Brain MRI study timepoint: followup_recurrence
T1CE (contrast-enhanced T1) slice:
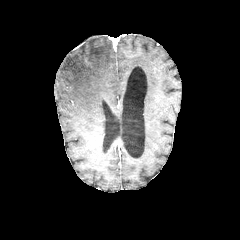
T2-FLAIR slice:
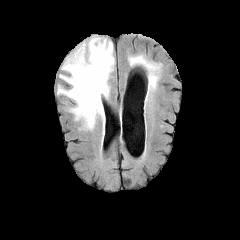